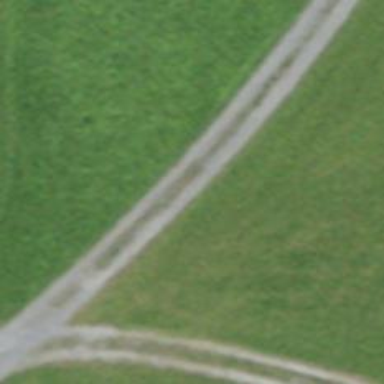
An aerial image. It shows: Service road with unpaved surface.